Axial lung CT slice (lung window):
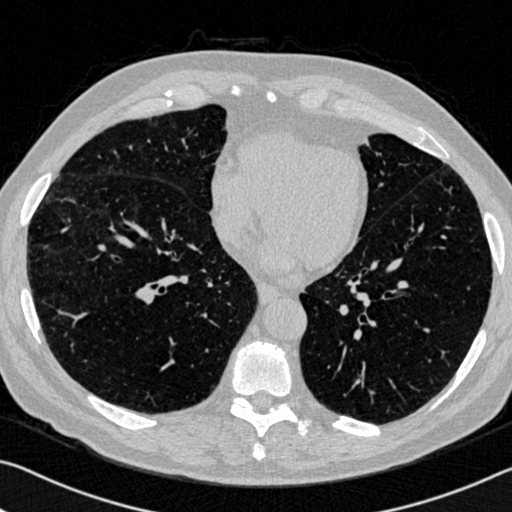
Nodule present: no